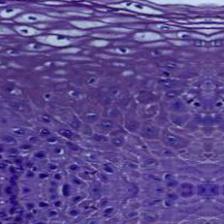
Diagnosis: Normal